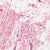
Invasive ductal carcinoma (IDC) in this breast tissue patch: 0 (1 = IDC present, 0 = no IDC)